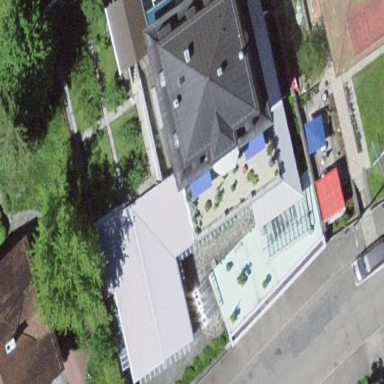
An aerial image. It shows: Building with pyramidal roof shape.